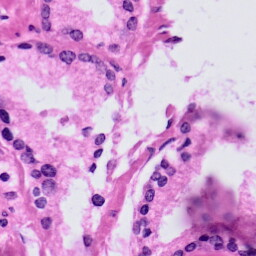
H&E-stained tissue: Prostate